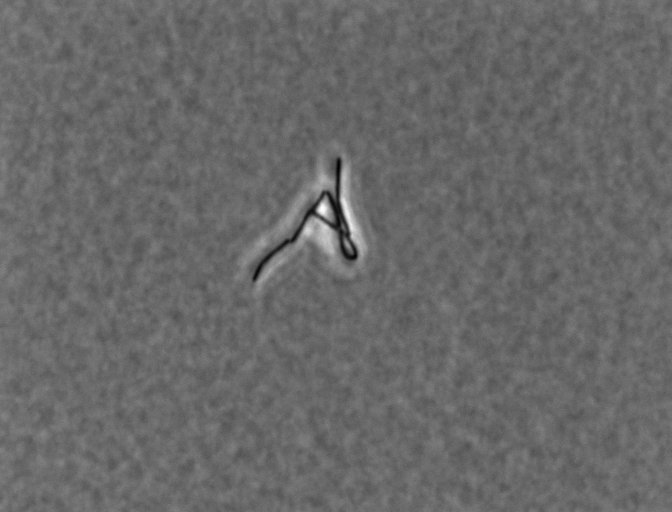
Bacillus subtilis